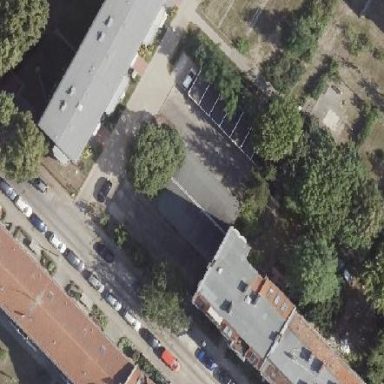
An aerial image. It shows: Group of garages.